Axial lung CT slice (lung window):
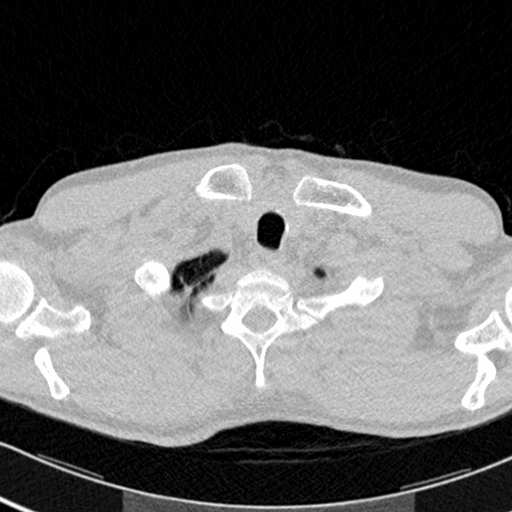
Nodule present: no